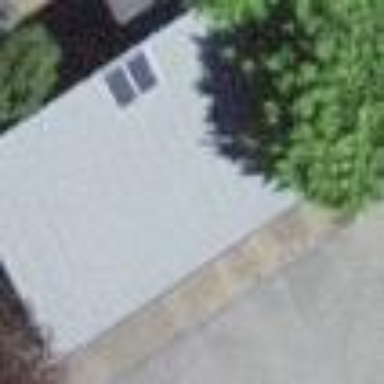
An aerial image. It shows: Garage.